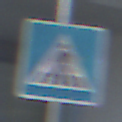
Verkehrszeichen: FussgaengerueberwegRechts
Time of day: MorningAfternoon
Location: Outdoor (Urban)
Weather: PartlyCloudy
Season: NotSpecified
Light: Natural